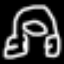
Label: frog